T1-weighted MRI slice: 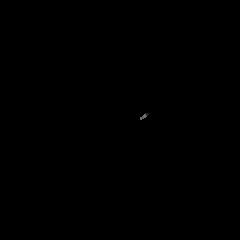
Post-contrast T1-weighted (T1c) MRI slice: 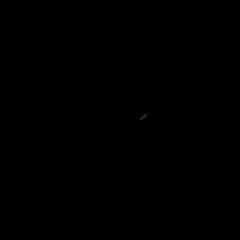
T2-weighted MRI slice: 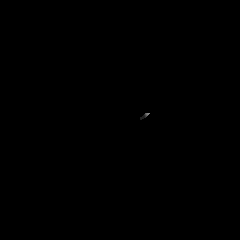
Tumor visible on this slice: no